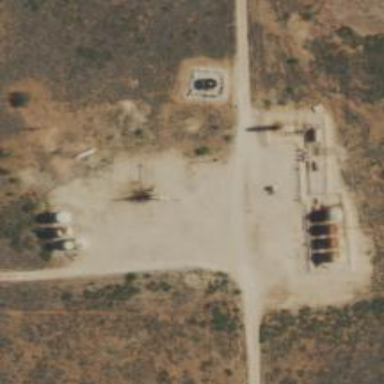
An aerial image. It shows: Petroleum well that is man-made.